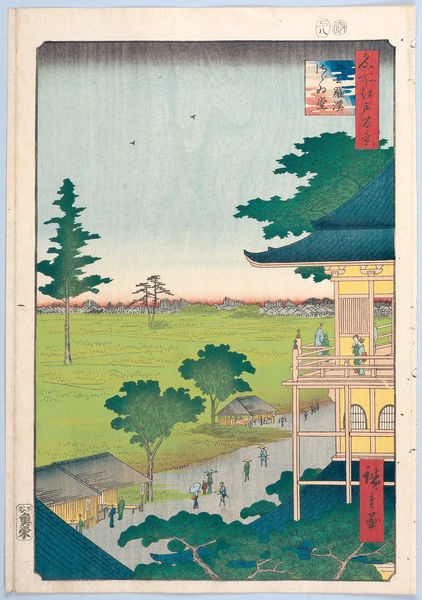
Titel: 100 berühmte Ansichten von Edo
Künstler: Utagawa Hiroshige
Schlagwörter: baum, blau, himmel, meer, aquarell, bäume, gelb, grün, landschaft, menschen, dach, gebäude, haus, rot, schirm, weg, wiese, hochformat, horizont, häuser, balkon, holzschnitt, japan, schrift, fahnen, berge, dächer, hütten, tannen, kartusche, geländer, japanisch, schriftzeichen, asien, druck, seite, asiatisch, tanne, chinesisch, etagen, tempel, pavillon, pagode, kirschbaum, edo, hiroshige